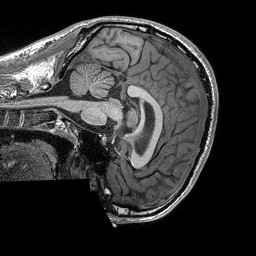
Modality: T1w
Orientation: sagittal
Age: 21
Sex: male
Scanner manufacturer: siemens
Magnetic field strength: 3 T
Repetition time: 2.3 s
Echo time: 0.00298 s